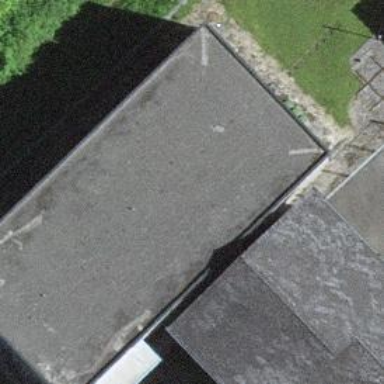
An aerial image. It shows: Service building.